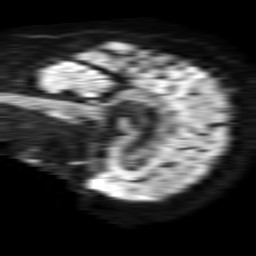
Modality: TRACE
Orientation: sagittal
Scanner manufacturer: philips
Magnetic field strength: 1.5 T
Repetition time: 4.6 s
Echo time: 0.08631 s